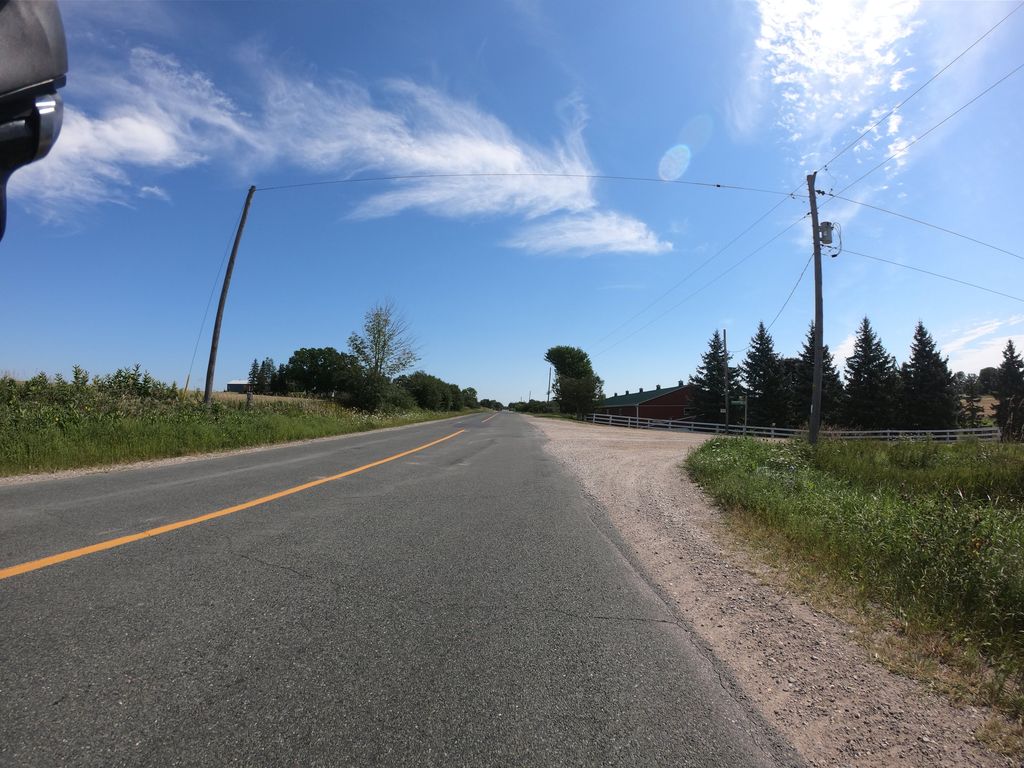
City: kitchener-waterloo